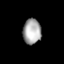
Tissue: lung
Cell type: Others
Senescence score: 0.194
Nuclear area (px): 453
Mean DAPI intensity: 166.121